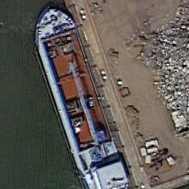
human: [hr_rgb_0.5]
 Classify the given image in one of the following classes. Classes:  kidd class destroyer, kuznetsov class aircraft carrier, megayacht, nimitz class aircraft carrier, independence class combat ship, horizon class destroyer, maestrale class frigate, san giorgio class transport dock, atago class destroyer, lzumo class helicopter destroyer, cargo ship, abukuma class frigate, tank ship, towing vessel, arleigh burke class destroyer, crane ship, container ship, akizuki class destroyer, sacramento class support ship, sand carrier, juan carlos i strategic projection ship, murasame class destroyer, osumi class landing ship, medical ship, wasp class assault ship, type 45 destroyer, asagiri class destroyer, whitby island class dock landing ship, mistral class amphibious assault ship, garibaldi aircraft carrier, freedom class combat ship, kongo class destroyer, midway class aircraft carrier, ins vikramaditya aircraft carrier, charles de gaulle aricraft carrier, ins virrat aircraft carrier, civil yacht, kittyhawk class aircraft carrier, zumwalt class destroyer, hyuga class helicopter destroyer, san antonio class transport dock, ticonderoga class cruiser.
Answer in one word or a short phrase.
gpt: Cargo ship